Question: - -
This solution works and so far, so good. But, I have more needs than what this solution provides me. I have multiple installations that should log to different logs, but I want their names to be logical and intuitive in the event-viewer. But, the Windows event-system cannot have two categories where the first 8 characters in the name are the same. The category-name can be longer, but only the first 8 letters is used to distinguish them. .Net actually outputs a warning if this happens:
> Only the first eight characters of a custom log name are significant,
and there is already another log on the system using the first eight
characters of the name given.
Currently I have to resort to cryptical prefixes, but I am still in danger of having multiple installations "colliding" with each other in regrads to the logname, so I need a better solution.
However, in the event viewer on my computer I can see that there are also hierarchies of lognames - which is what I need. Both Microsoft and Cisco obviously has found a way to do this:

'''
CompanyName
ApplicationName
Installation1
Installation2
'''
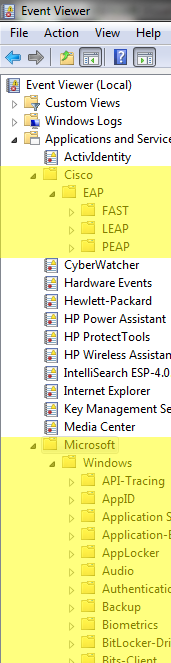
Answer: ## .NET 4 Answer
What it looks like you are seeing are the channels from Event Tracing for Windows (ETW). You can see the relevant items in the registry at 'HKLM\SOFTWARE\Microsoft\Windows\CurrentVersion\WINEVT'.
To use those features you would have to use the new <URL>.
I found a good overview of ETW to be <URL>.
The good news is that it looks like you can do what you want. You will need to create an XML manifest that contains provider information as well as the events that will be logged. Then you need to use the Message Compiler (MC.EXE!) on the manifest to create header, resource files, and logging classes and then register the provider.
If you download <URL> you will find in the 'Samples\winbase\Eventing\Provider\Simple\CSharp' subdirectory a .NET sample solution that should lead you through all the steps.
While it does meet your hierarchical requirement and is sort of cool, for a typical line of business application this might be a bit of overkill in terms of complexity. Also, the code generated by the message compiler is unsafe code so that may also be a negative.
## .NET 4.5 Answer
In .NET 4.5 there is much better support for ETW using the EventSource class. See <URL> for a walkthrough. Basically, at compile time a manifest and manifest DLL are generated for each EventSource and these can be registered using wevtutil.exe. With the addition of EventSource and Event Log channel support this approach now looks to be straight forward and viable.
Finally, note for those interested in ETW that the patterns & practices team has an application block <URL> that can use ETW.